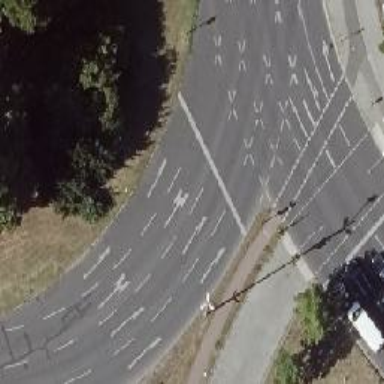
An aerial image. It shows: Secondary road with asphalt surface. The road intersects at circular junction.